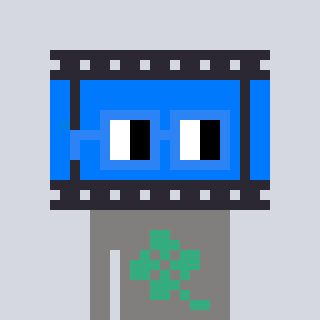
a pixel art character with square blue glasses, a film strip-shaped head and a bluegrey-colored body on a cool background